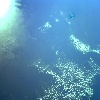
Label: water